Field crop: tomato
Growth stage: 1
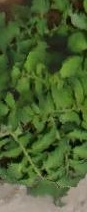
Species: tomato